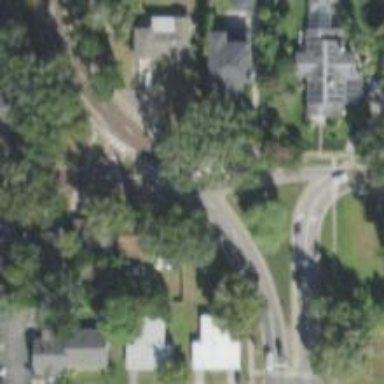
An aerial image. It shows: Residential road with asphalt surface. Sidewalk is present on the left side.